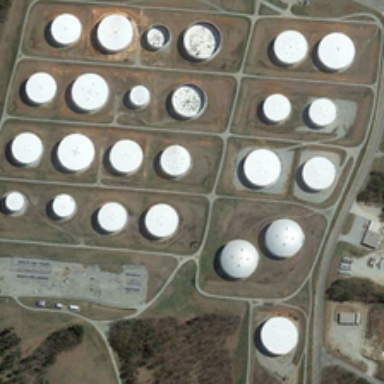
Four rows of white storage tanks are near some green trees .